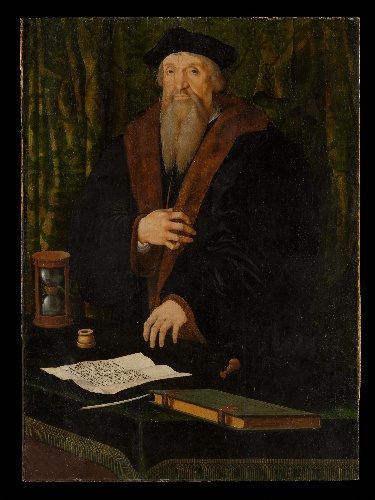
Title: Portrait of a Man, Possibly Jean de Langeac (died 1541), Bishop of Limoges
Artist: Netherlandish Painter
Artist bio: dated 1539
Object type: Painting
Classification: Paintings
Medium: Oil on wood
Dimensions: 47 1/4 x 34 1/2 in. (120 x 87.6 cm)
Department: European Paintings
Credit line: Marquand Collection, Gift of Henry G. Marquand, 1890
Accession year: 1891
Repository: Metropolitan Museum of Art, New York, NY
Tags: Men|Portraits|Hourglass